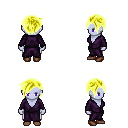
a pixel art fantasy rpg character, female body template, dark elf, purple skin, purple robe, white pants, gold pixie cut hairstyle, brown shoes, four views (front, back, left, right), 2x2 character sprite sheet, small pixel art, hard edges, no anti-aliasing